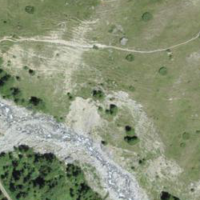
EUNIS habitat code: 26
Species observed at this site:
Plebejus argus
Eristalis tenax
Lysandra coridon
Thymelicus sylvestris